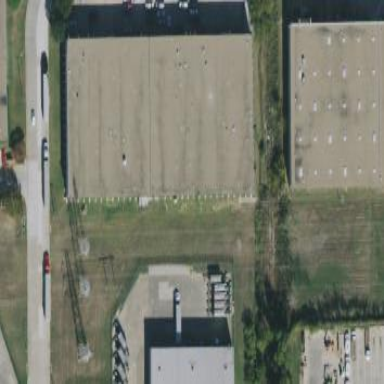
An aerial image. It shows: Warehouse building.